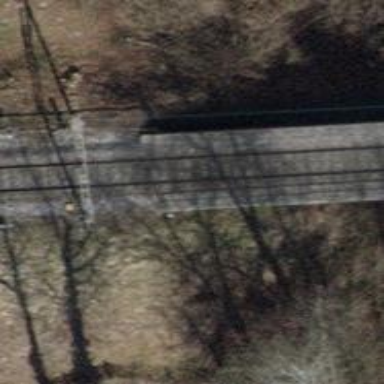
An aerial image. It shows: Viaduct railway bridge with electrified contact line.